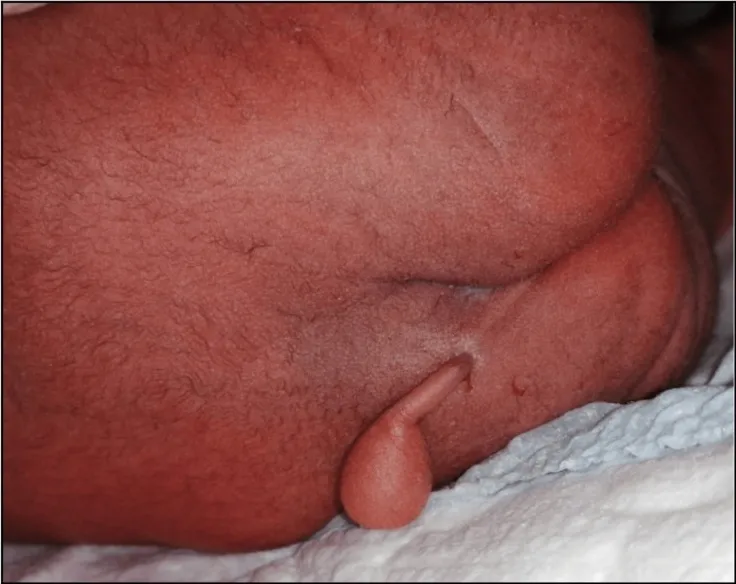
Clinical photograph of a true human tail arising from the patient's sacrococcygeal region.
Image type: medical_photograph (skin_photograph)